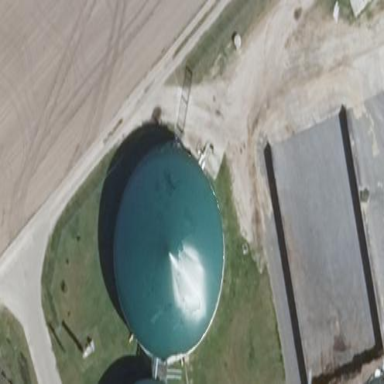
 serving as digester building with power generator."